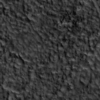
Label: not_dusty